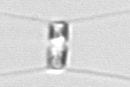
Label: Chaetoceros_tenuissimus